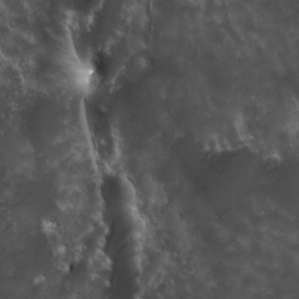
Label: non_frost